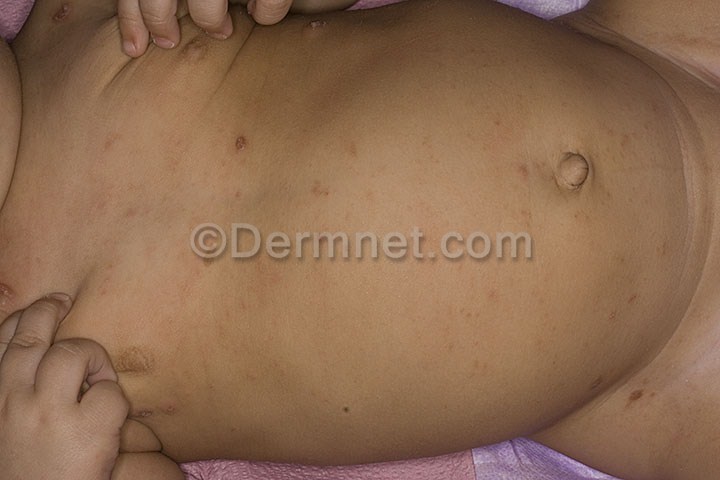
Disease: Scabies Lyme Disease and other Infestations and Bites